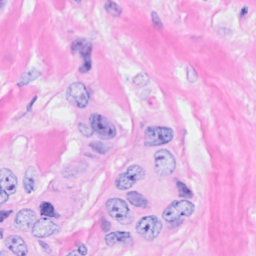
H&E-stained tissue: Breast